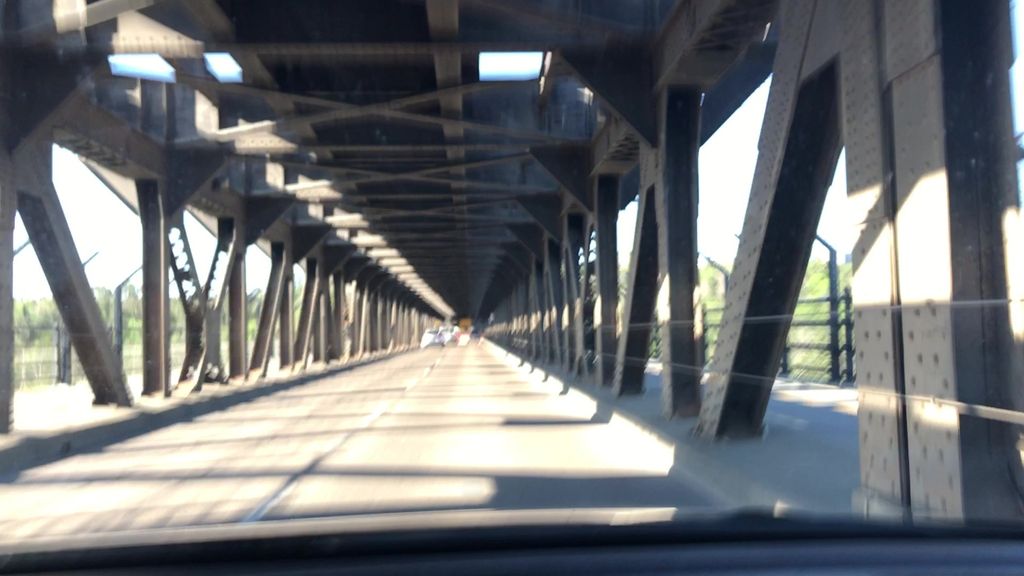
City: edmonton